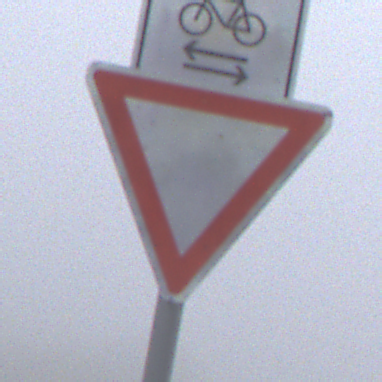
Verkehrszeichen: VorfahrtGewaehren
Zusatzzeichen oben: RichtungsangabeDurchPfeile9
Umgebung: Outdoor, RoadRail
Tageszeit: MorningAfternoon
Wetter: Overcast
Licht: Natural
Jahreszeit: NotSpecified
Kontrast: LowContrast